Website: home-depot
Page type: account-dashboard
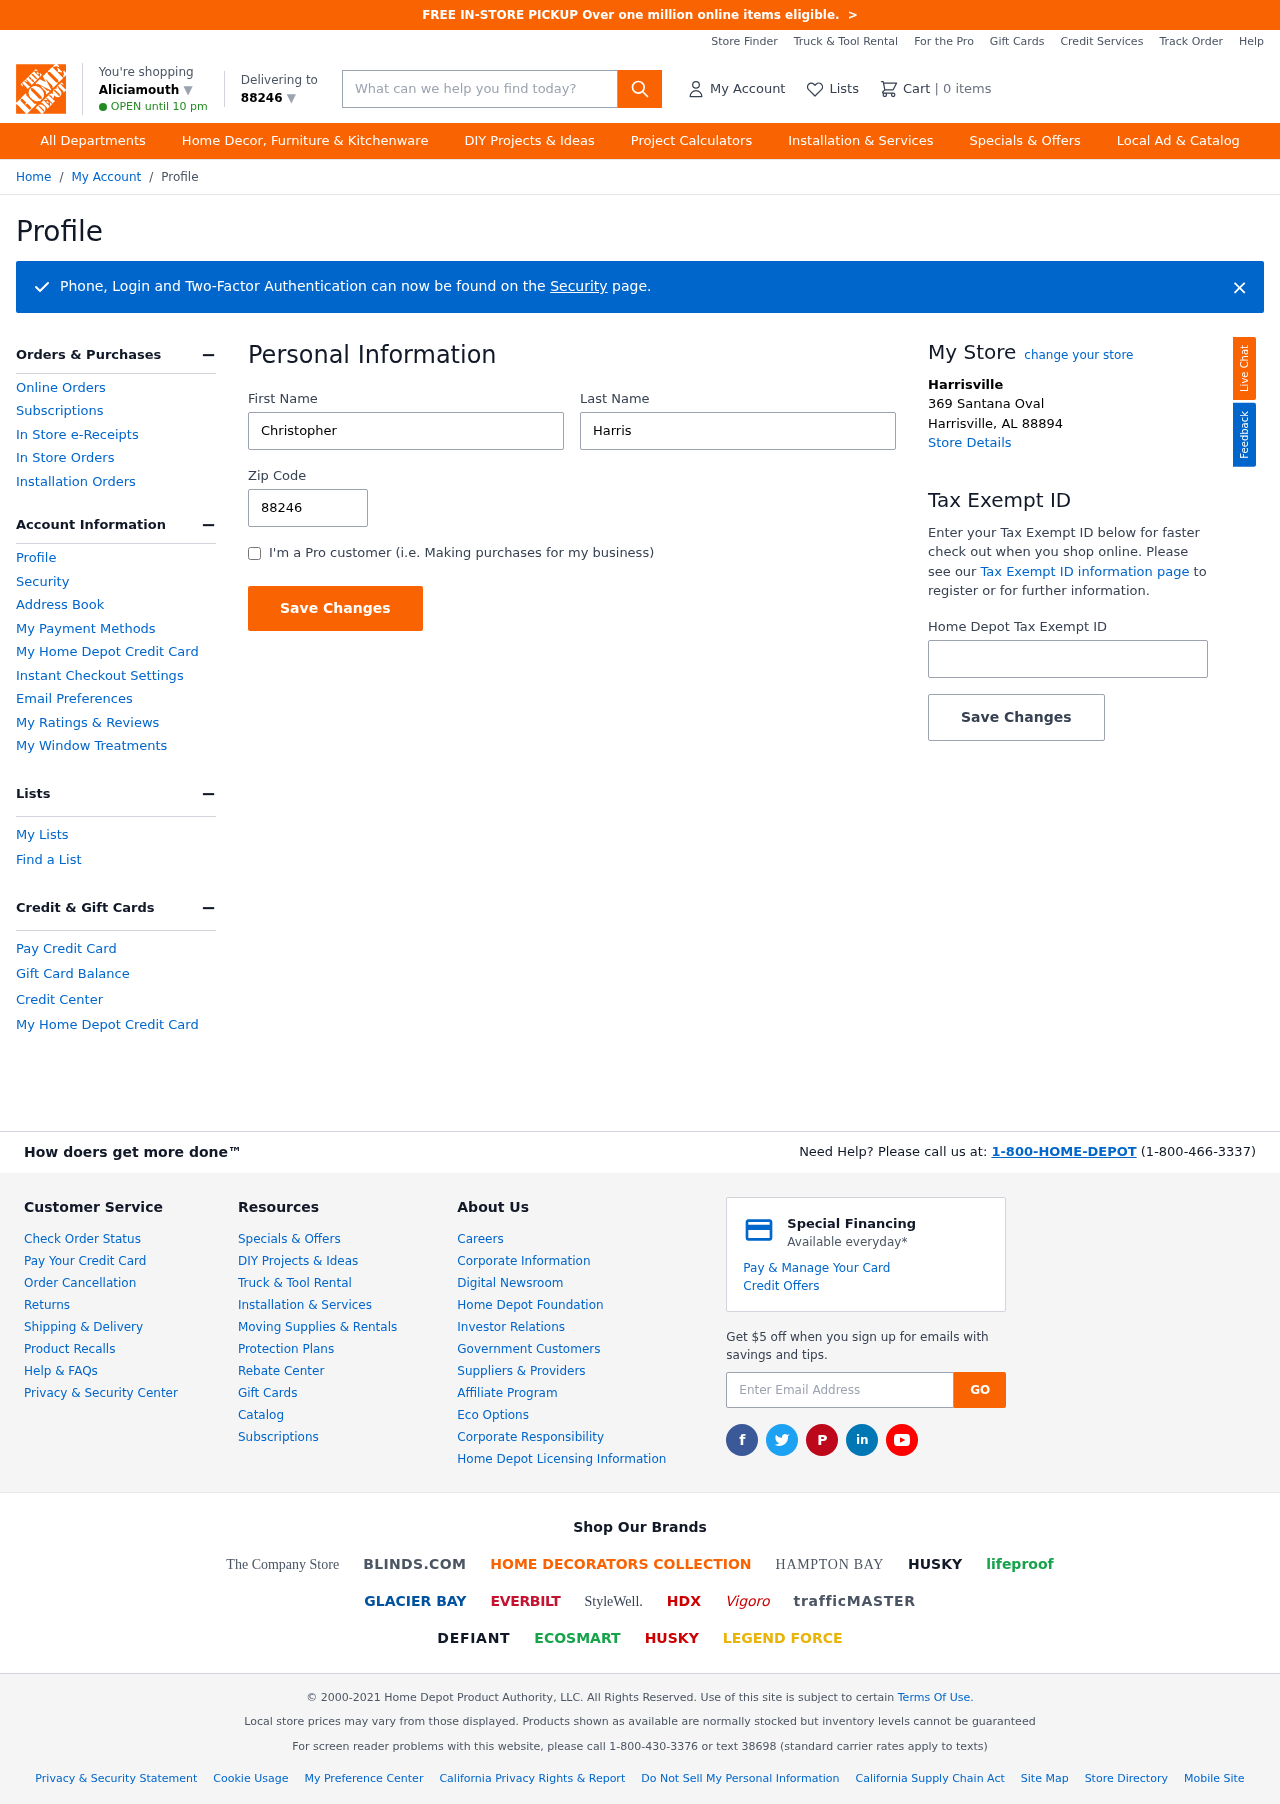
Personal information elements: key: PII_CITY
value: Aliciamouth ▼
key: PII_FIRSTNAME
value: Christopher
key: PII_LASTNAME
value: Harris
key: PII_LOCATION1_CITY
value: Harrisville
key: PII_LOCATION1_CITY_STATE_ZIP
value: Harrisville, AL 88894
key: PII_LOCATION1_STREET
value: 369 Santana Oval
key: PII_POSTCODE
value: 88246 ▼
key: PII_POSTCODE
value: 88246
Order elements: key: ORDER_NUM_ITEMS
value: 0
Search elements: key: HEADER_SEARCH
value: What can we help you find today?